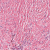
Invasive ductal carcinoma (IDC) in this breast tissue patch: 1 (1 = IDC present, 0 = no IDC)